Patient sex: M
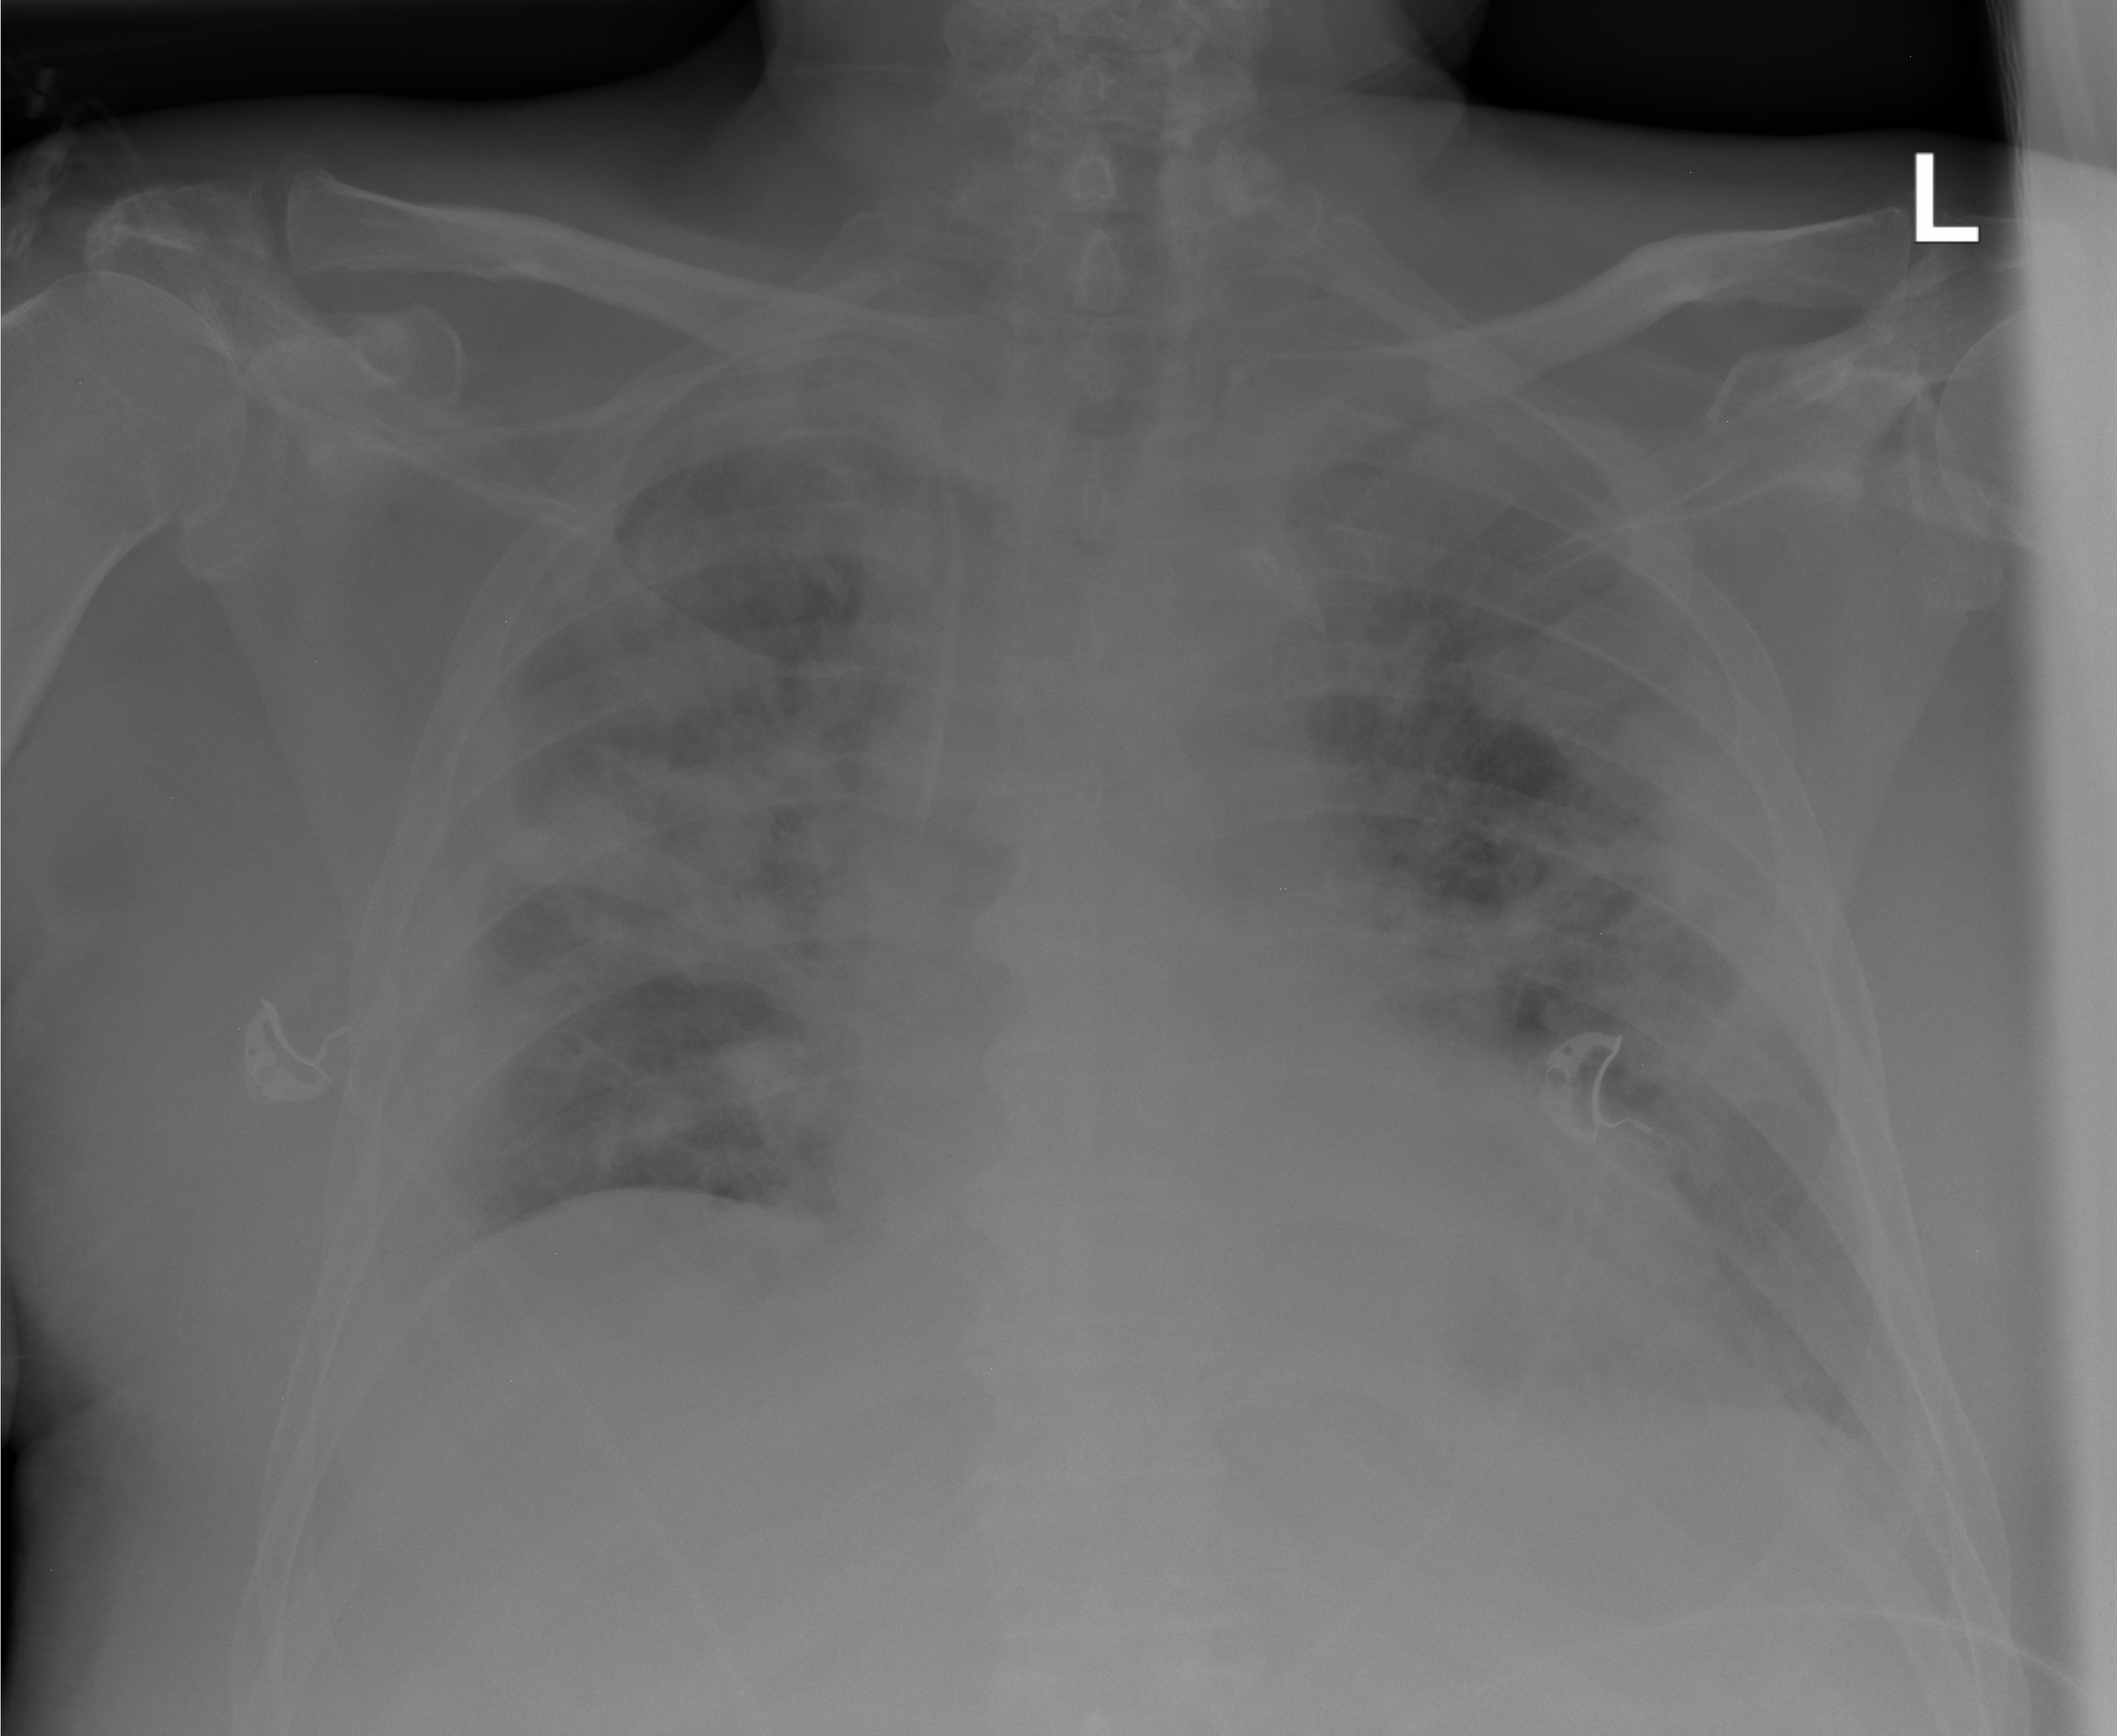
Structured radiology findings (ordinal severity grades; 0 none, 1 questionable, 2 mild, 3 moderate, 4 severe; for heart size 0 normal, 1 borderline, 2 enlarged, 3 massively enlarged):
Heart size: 2
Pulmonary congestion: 2
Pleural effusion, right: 2
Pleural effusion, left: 1
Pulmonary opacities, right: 3
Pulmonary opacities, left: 2
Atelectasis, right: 2
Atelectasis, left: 2